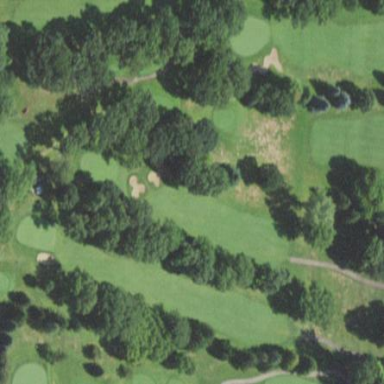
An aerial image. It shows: Golf fairway surrounded by grass.